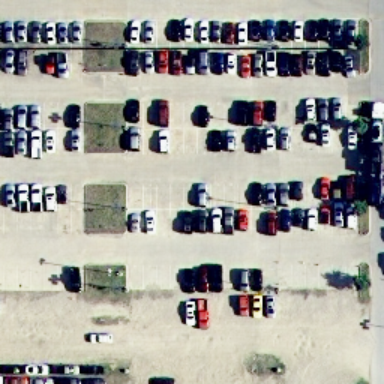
Lots of cars parked in the parking lot .